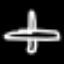
Label: airplane